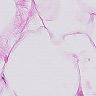
Metastatic tissue present: no